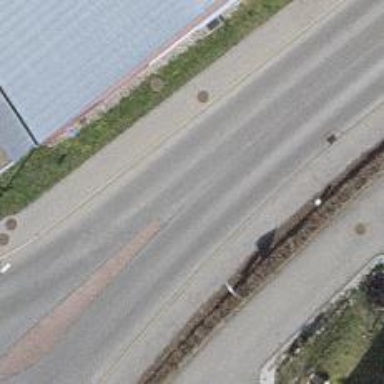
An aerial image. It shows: Tertiary road with sidewalks on both sides.